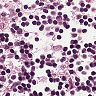
Metastatic tissue present: no